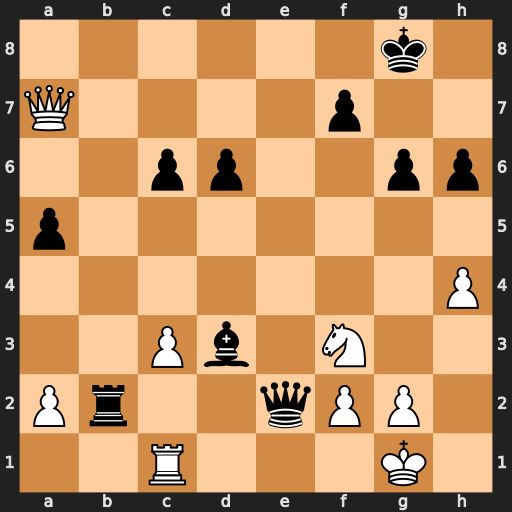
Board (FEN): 6k1/Q4p2/2pp2pp/p7/7P/2Pb1N2/Pr2qPP1/2R3K1
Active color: w
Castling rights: -
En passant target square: -
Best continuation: Re1 Rb1 Rxb1 Bxb1 Qb8+ Kh7 Qxb1